Question: The green dot in the picture is the starting point, and the blue dot is the end point. Each move can only go one square to the right or down. How many different simple paths are there?
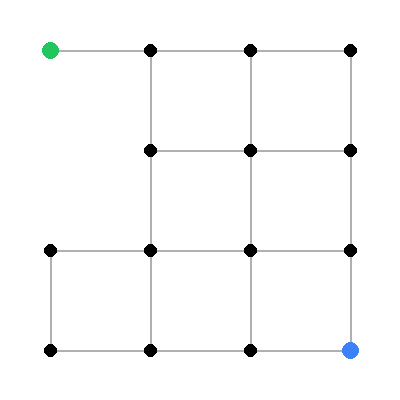
Answer: 10